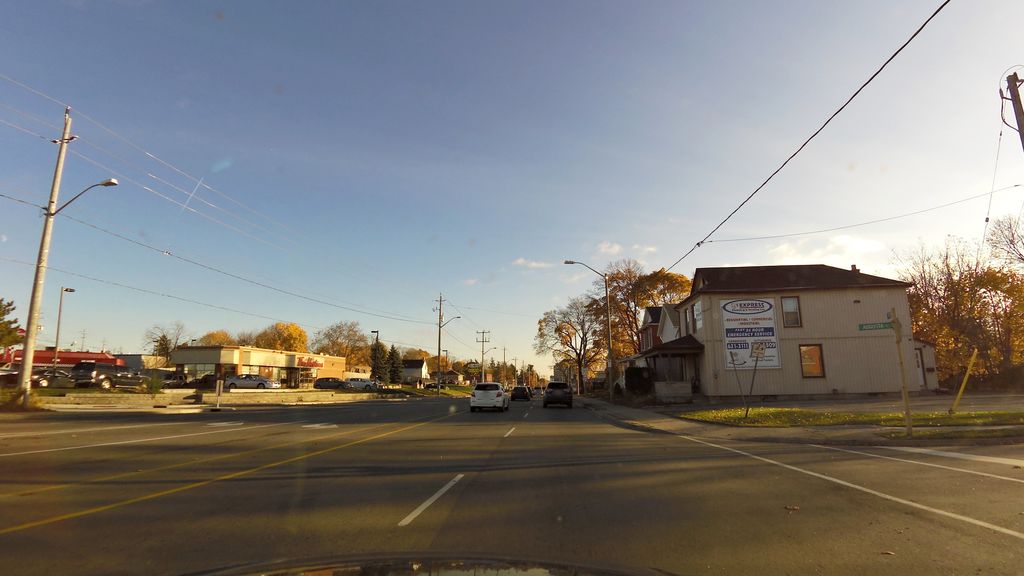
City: kitchener-waterloo